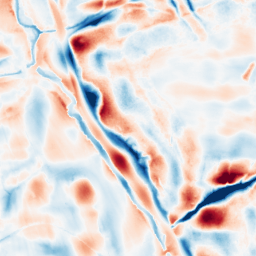
Category: wavelet
Decomposition family: wavelet_biorthogonal
Decomposition parameters: wavelet: bior4.4
level: 5
Upsampling method: linear_exact
Upsampling parameters: scale: 4
Upsampling scale: 4